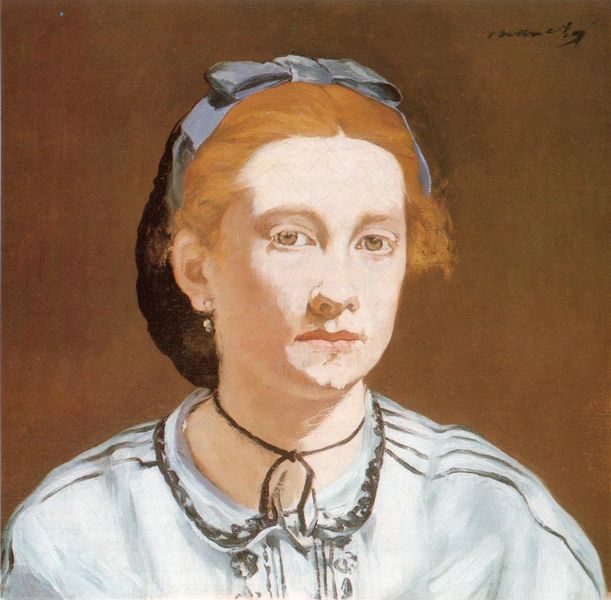
Titel: Portrait de Victorine Meurent
Künstler: Édouard Manet
Standort: Boston (Massachusetts)
Institution: Museum of Fine Arts
Schlagwörter: blau, gemälde, haut, kopf, schatten, weiß, grün, mädchen, ocker, braun, frankreich, frau, frisur, grau, haar, hell, licht, mund, nase, ohr, ohrring, orange, pastell, profil, raum, schmuck, schwarz, stirn, blick, dame, rot, tuch, haube, malerei, muster, schleife, blond, hemd, jung, arm, augen, band, blass, bluse, falten, gesicht, knoten, kragen, spitze, bild, bildnis, hals, portrait, porträt, signatur, öl, pastos, land, gewand, haare, schnur, ohrringe, brustbild, frontal, kinn, lippen, locken, mittelscheitel, ohren, rosa, scheitel, schulter, schultern, schön, traurig, hellblau, dutt, halsband, bäuerin, haarband, kopftuch, ernst, brauen, manet, streifen, um 1900, kordel, rüschen, bisen, knöpfe, kropfband, wimpern, wei, rothaarig, bürgertum, tracht, rote haare, krage, gebunden, besatz, haarschleife, helle, haarnetz, grüne augen, traditionell, en farce, gerichtet, weiße bluse, bäerin, netzhaube, ripsband, mundpartie, orring, runder kragen, bronze, orange haare, kfrau, ohrricg, imressionist